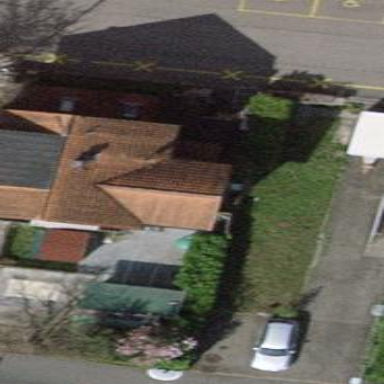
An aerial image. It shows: Detached building with hipped roof shape.